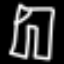
Label: pants